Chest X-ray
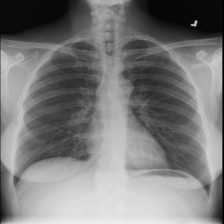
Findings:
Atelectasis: negative
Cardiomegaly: negative
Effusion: negative
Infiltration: positive
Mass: negative
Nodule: negative
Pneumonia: negative
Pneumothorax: negative
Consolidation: negative
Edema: negative
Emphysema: negative
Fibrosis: negative
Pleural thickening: negative
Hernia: negative